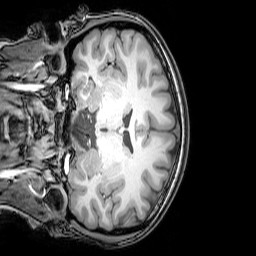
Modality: T1w
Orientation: coronal
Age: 21
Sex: female
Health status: healthy
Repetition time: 0.081 s
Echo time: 0.037 s